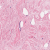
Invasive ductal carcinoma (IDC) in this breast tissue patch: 0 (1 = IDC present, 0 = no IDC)